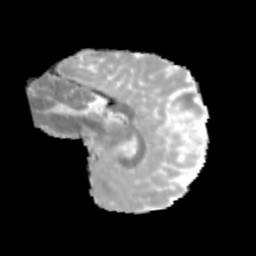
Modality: MD
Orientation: sagittal
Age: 9
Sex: male
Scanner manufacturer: siemens
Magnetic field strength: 3 T
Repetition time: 3.8 s
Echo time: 0.07 s